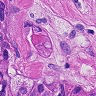
Metastatic tissue present: yes